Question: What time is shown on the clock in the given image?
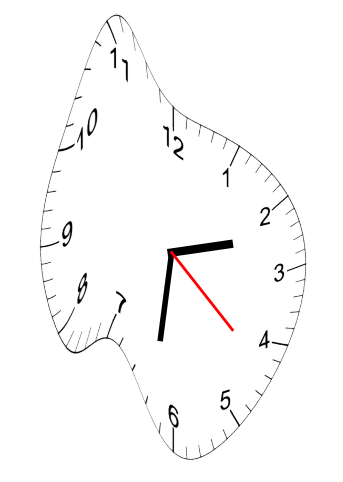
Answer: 02:31:22